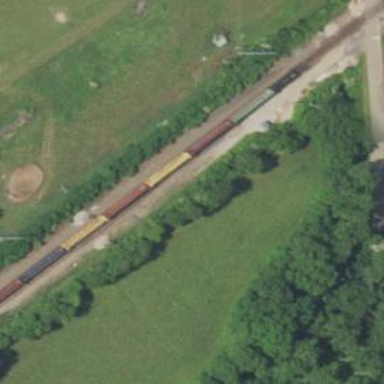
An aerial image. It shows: Railway siding for service.